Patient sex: M
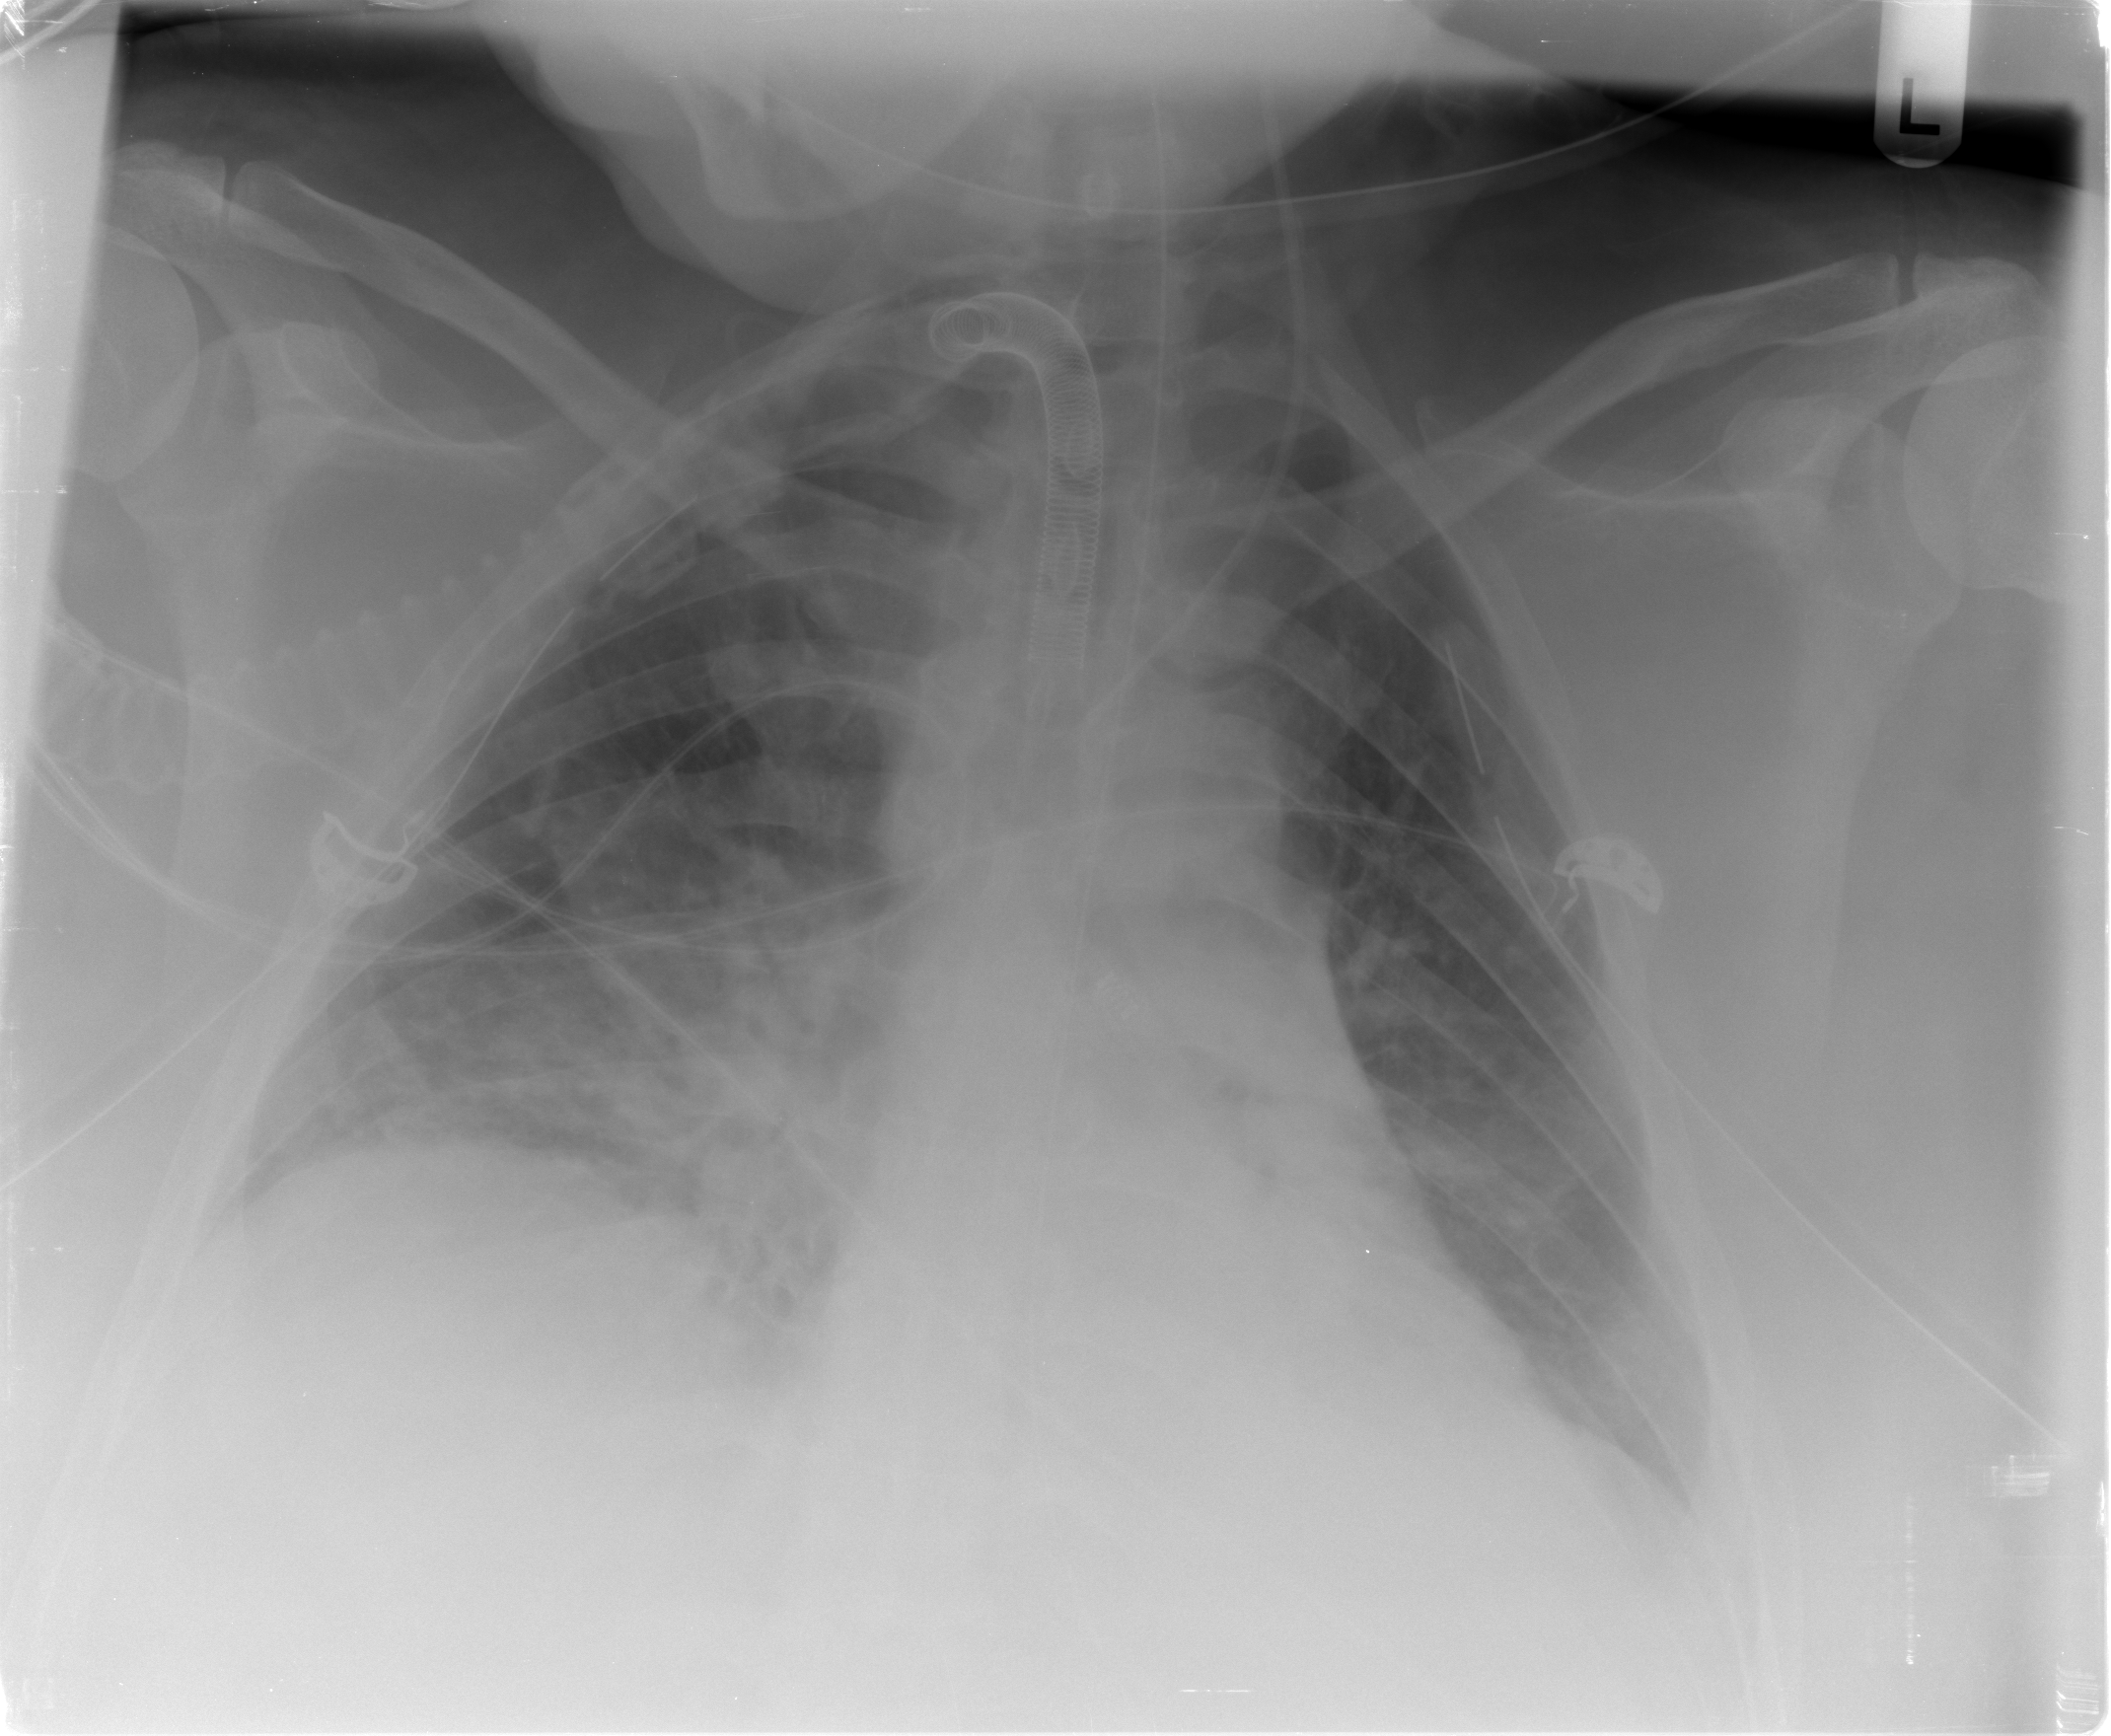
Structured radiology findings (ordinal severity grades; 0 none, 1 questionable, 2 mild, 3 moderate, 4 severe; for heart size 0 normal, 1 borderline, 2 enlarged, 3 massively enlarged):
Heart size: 2
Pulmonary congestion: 2
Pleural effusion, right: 0
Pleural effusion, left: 0
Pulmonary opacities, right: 3
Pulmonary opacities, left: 2
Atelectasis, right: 2
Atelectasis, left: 0